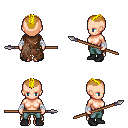
a pixel art fantasy rpg character, female body template, human, light skin, brown tattered cape, teal pants, blonde short mohawk hairstyle, white cloth bandages, black shoes, spear, four views (front, back, left, right), 2x2 character sprite sheet, small pixel art, hard edges, no anti-aliasing